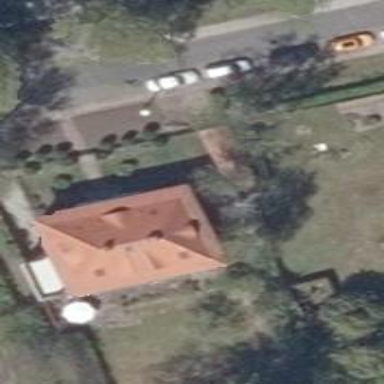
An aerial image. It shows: Historic yellow house with hipped roof made of red roof tiles.